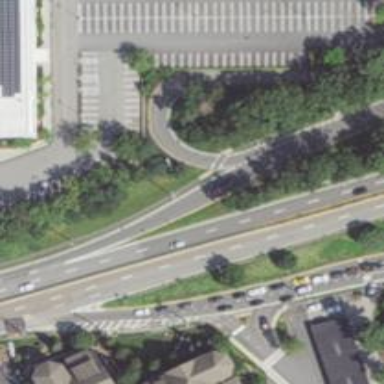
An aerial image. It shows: Trunk link road with asphalt surface.